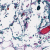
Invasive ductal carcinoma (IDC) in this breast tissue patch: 0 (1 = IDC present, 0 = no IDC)